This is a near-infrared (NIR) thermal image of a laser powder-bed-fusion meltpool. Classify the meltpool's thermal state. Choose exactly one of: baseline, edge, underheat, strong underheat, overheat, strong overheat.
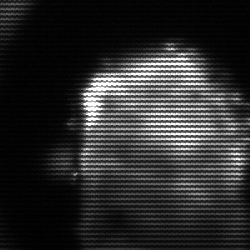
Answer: baseline